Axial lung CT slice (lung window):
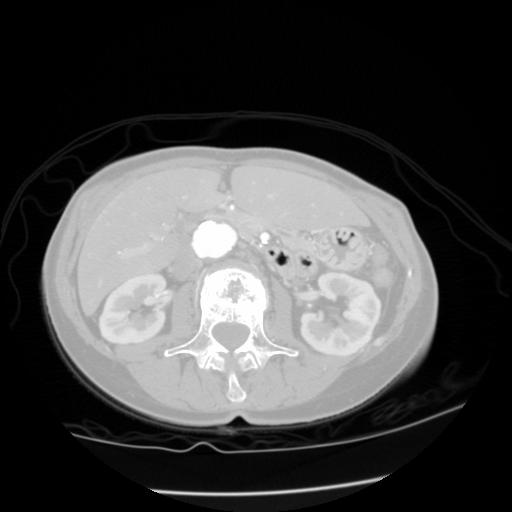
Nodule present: no